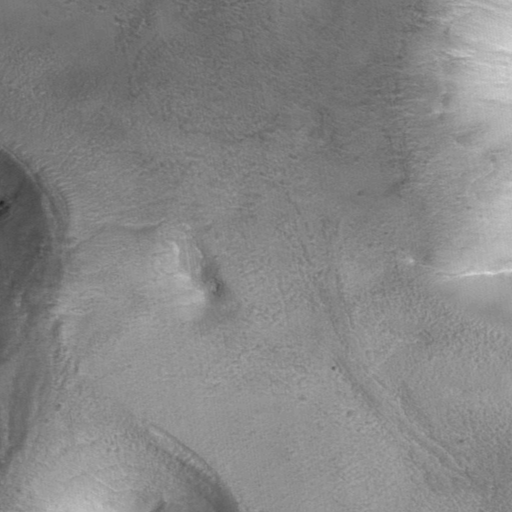
Classes present: Background